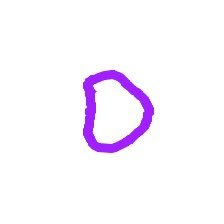
Shape: circle